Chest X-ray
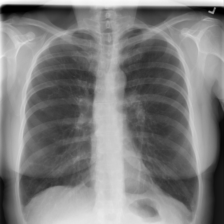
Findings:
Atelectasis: negative
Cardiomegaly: negative
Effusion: negative
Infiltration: negative
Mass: negative
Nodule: negative
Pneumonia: negative
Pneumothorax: positive
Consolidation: negative
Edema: negative
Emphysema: negative
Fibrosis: negative
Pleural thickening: negative
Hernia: negative